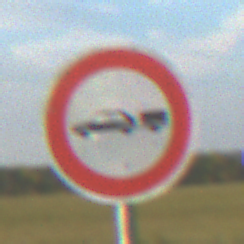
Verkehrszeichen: VerbotPersonenkraftwagenMitAnhaenger
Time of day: SunriseSunset
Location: Outdoor (Nature)
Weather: PartlyCloudy
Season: NotSpecified
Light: Natural